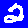
Digit: 2